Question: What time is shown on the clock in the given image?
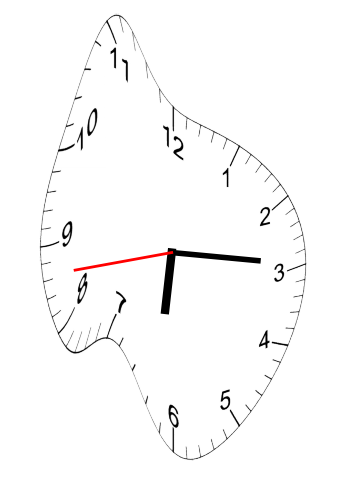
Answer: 06:14:43